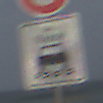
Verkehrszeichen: BeiNaesse
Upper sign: Geschwindigkeit70
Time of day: MorningAfternoon
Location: Outdoor (Suburban)
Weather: PartlyCloudy
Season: NotSpecified
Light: Natural